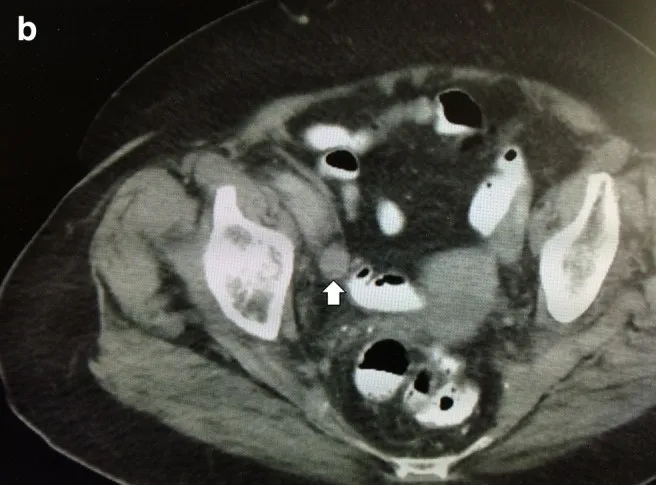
(b) CT scan showing 3.2 cm right obturator lymph node enlargement (vertical arrow).
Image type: radiology (ct)